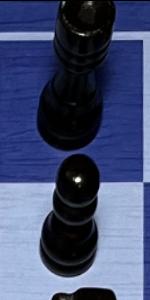
Label: Pawn_Black